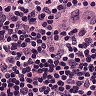
Metastatic tissue present: yes